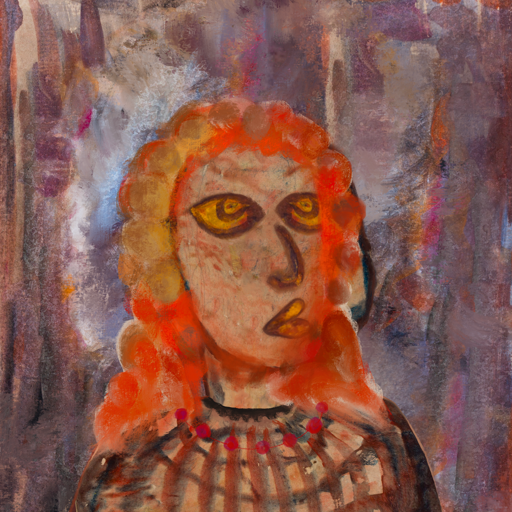
Background: Hypocrite, Head And Neck Side: Orphan, Face Side: Comrade, Bust: Orphan, Hair Side: Rupkatha, Head Accessory: Blank, Second Necklace: Blank, Necklace: Irani_3, Baby: Blank